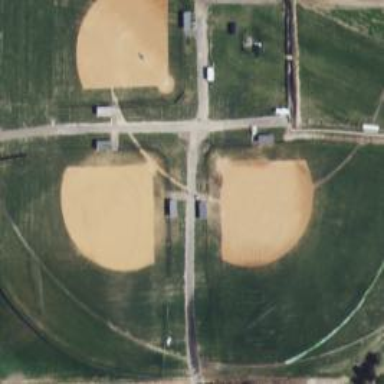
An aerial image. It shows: Softball pitch for leisure land activities.